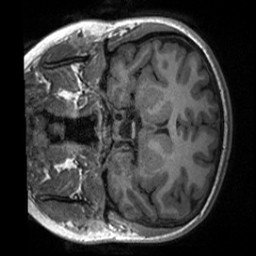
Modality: T1w
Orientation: coronal
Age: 21
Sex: female
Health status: healthy
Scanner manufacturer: siemens
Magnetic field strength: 3 T
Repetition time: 2 s
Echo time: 0.00232 s